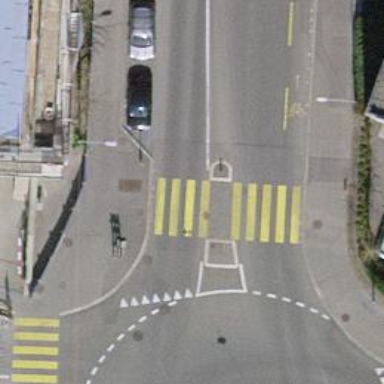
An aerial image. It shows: Marked road crossing with pedestrian island.